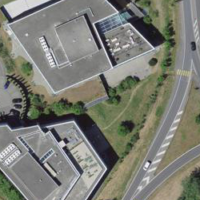
EUNIS habitat code: 57
Species observed at this site:
Anthyllis vulneraria